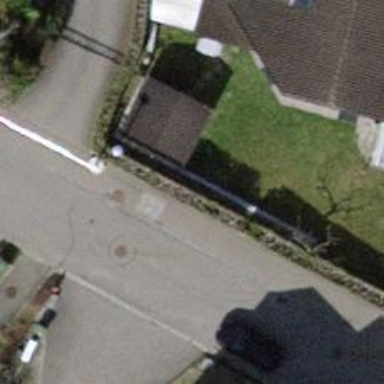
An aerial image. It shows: Hedge barrier.